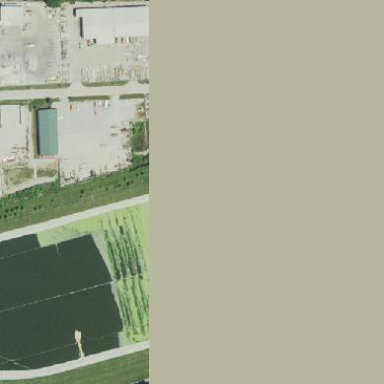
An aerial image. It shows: View of wastewater plant.